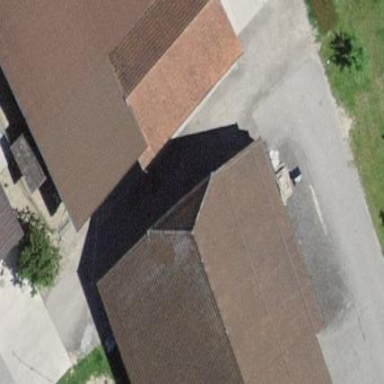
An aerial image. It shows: Rural barn.